五年级 · 立体几何学
茉茉用几个棱长为 1 厘米的小正方体木块搭一个几何体, 下面是从不同方向看到的图形, 这个几何体的体积是（）立方厘米。

从正面看

从左面看

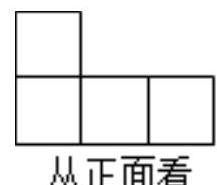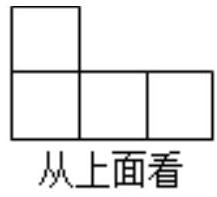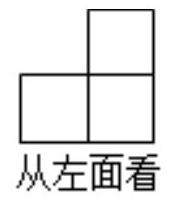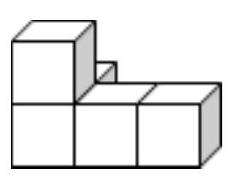
A. 4
B. 5
C. 6
D. 7

答案: B
解析: 解$\mathrm{B}$

【分析】由几何体的平面图形可以知道, 几何体分为两层, 第一层 4 个小正方体, 第二层有 1 个小正方体, 据此解答。

【详解】由分析可知, 该几何体由 5 个小正方体组成, 如下图所示:

体积: $1 \times 1 \times 1 \times 5=5$ (立方厘米)

故答案为: B

【点睛】本题考查由平面图形确定立体图形, 考查学生的空间想象能力, 正方体的体积 $=$ 棱长 $\times$ 棱长 $\times$棱长。